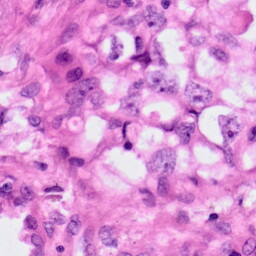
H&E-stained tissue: Lung